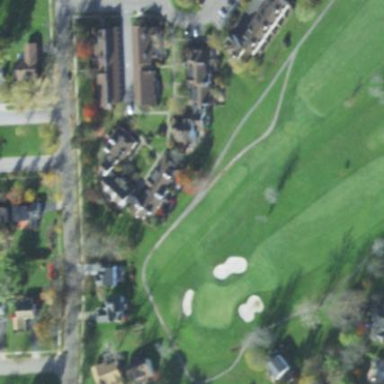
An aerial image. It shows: Golf tee on grassy land.